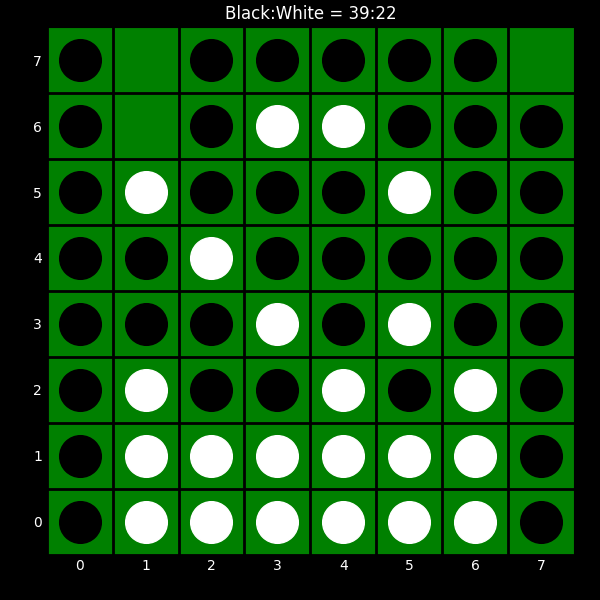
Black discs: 39
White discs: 22